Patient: sex M, age 28
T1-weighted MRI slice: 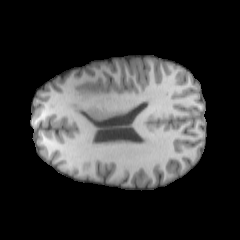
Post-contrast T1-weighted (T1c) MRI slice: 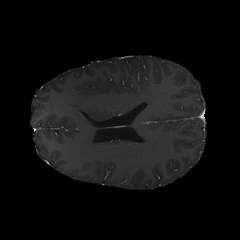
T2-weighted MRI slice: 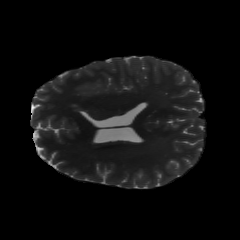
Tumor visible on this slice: yes
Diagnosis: Astrocytoma, IDH-mutant
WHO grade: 2